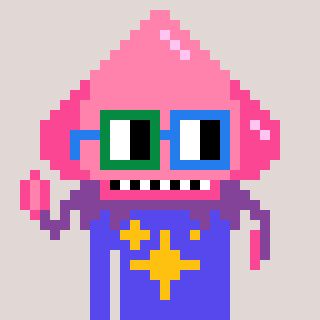
a pixel art character with square green and blue glasses, a squid-shaped head and a computerblue-colored body on a warm background